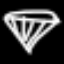
Label: diamond